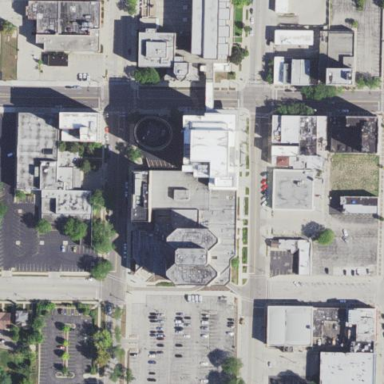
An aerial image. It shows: Public building.